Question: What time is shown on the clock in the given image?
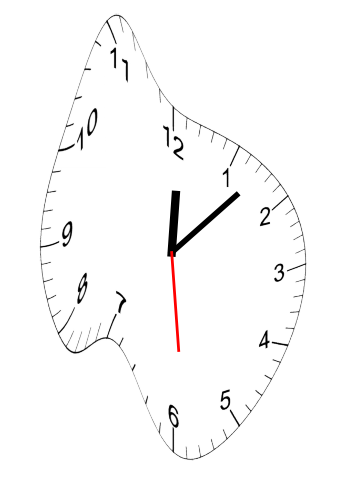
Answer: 12:07:29